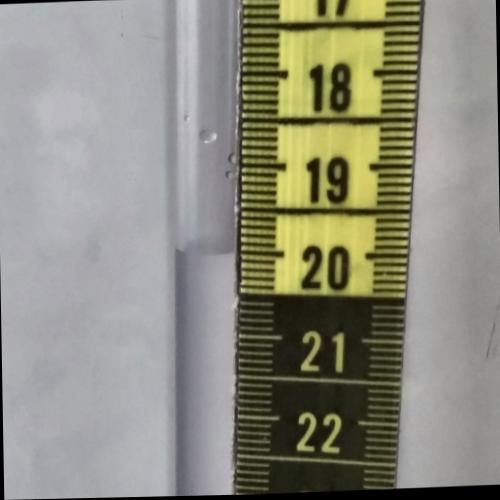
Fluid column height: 20.0 cm